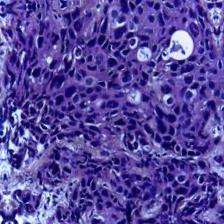
Diagnosis: OSCC